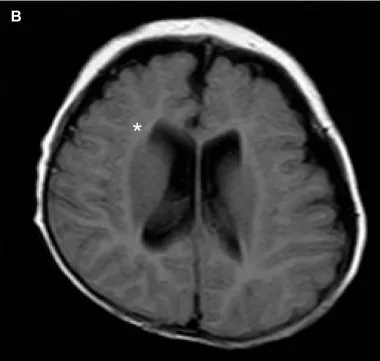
(B) Transverse FLAIR image. Notice the white matter volume loss (asterisk).
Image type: radiology (mri)